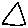
Label: triangle